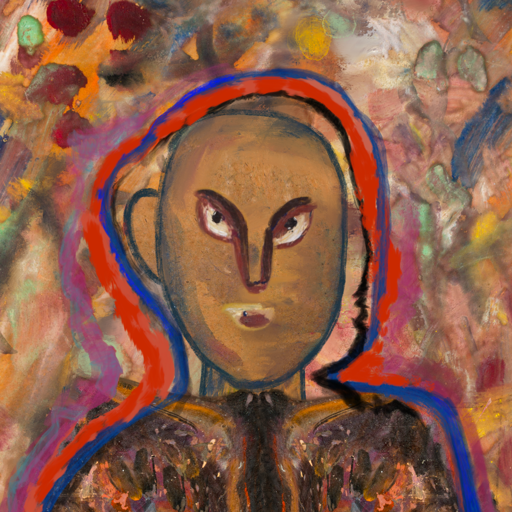
Background: Mother_And_Son_Mother, Head And Neck Front: In_The_Sun, Face Front: After_Raid, Bust: Gypsy_Queen, Hair Front: Experience, Head Accessory: Blank, Second Necklace: Blank, Necklace: Blank, Baby: Blank